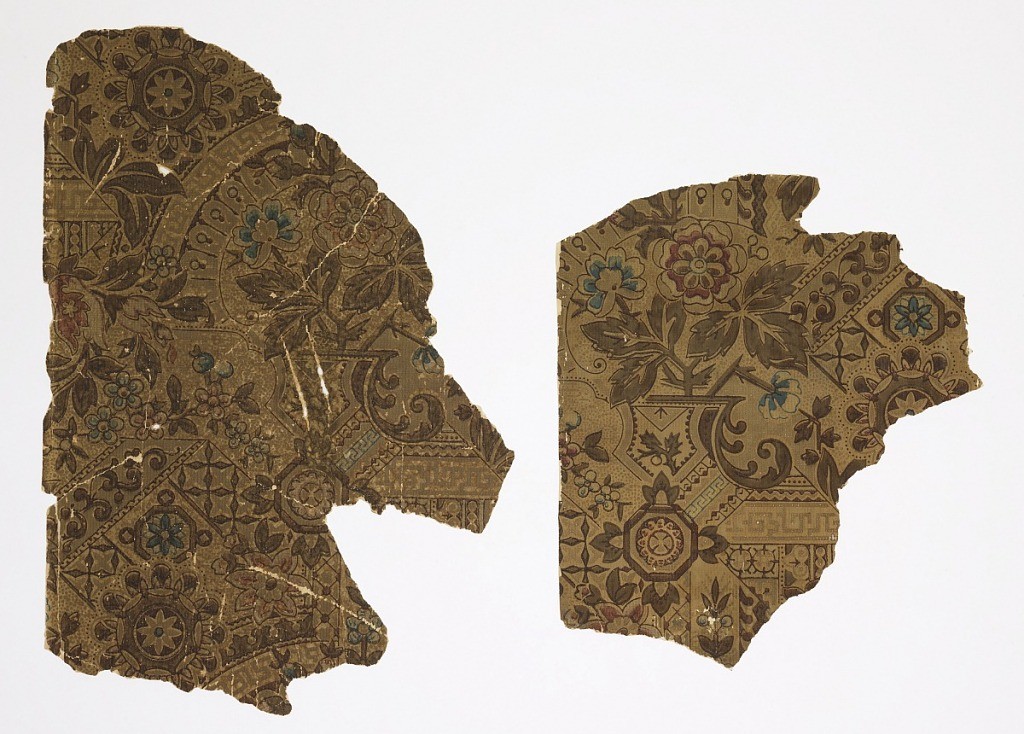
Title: Sidewall
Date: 1870–90
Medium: Machine-printed
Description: Anglo-Japanesque design. Very stylized floral motifs, in blue and burgundy, with green leaves and acanthus scrolls. Composed of very geometric ornaments in very random arrangement.